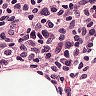
Metastatic tissue present: no